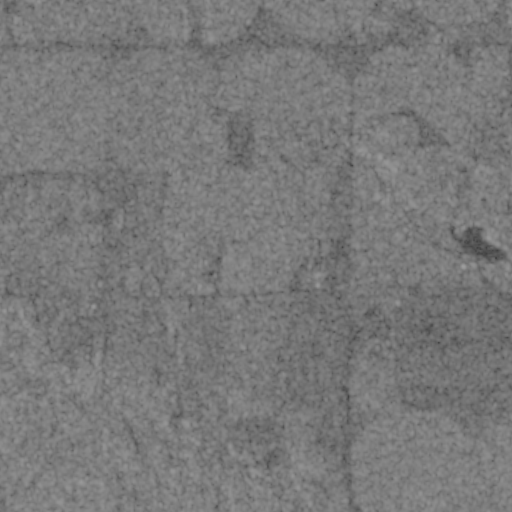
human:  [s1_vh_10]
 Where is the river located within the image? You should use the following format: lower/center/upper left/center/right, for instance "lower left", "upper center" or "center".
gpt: The river is located in the lower of the image.
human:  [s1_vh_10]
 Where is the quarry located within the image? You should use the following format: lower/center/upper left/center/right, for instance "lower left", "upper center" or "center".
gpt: There is no quarry in the image.

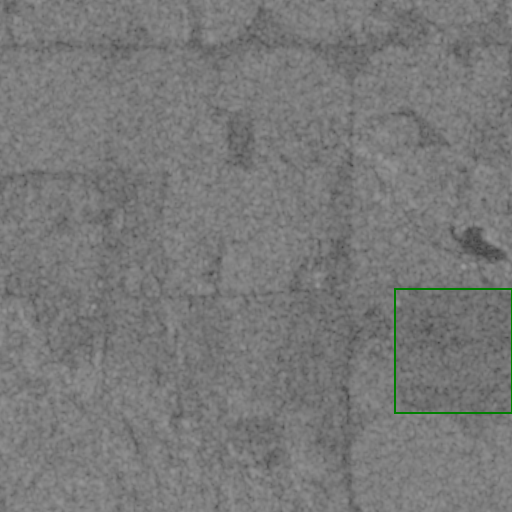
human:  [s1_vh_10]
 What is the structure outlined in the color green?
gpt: The structure outlined in green is a crop field.
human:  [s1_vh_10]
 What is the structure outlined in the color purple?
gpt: There is no purple outline.